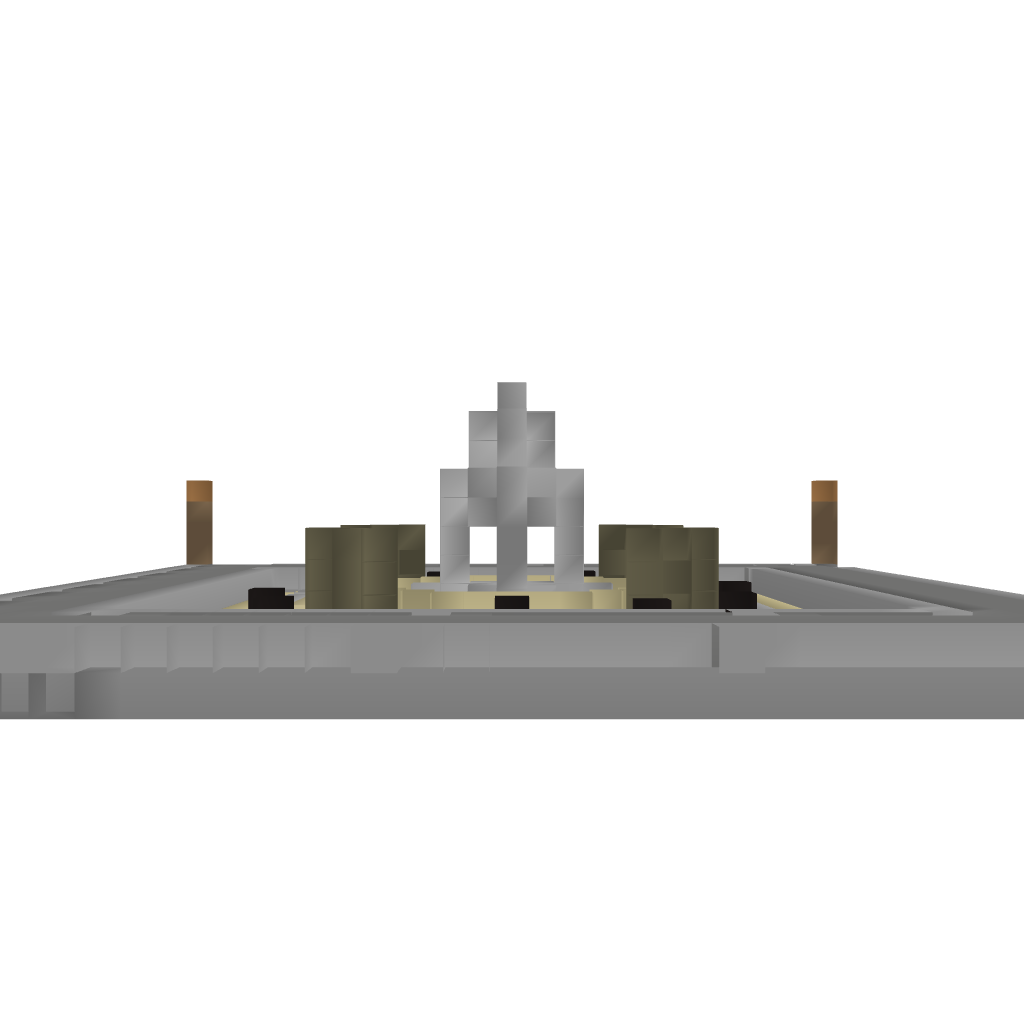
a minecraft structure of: Fountain